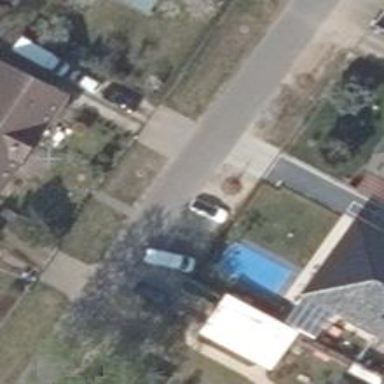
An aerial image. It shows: Asphalt road in residential area.